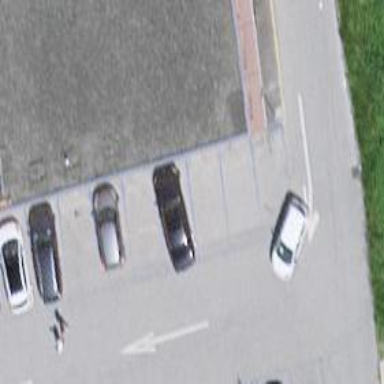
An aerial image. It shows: Charging station.